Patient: sex M, age 71
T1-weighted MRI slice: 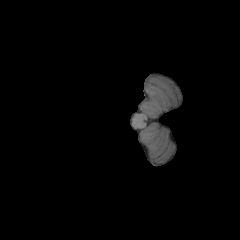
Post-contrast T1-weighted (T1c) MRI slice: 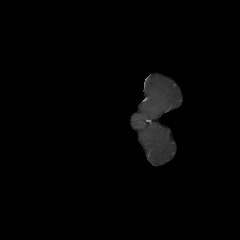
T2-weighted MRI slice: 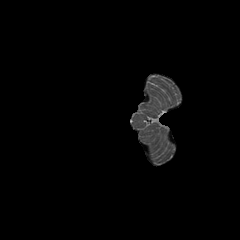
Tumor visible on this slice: no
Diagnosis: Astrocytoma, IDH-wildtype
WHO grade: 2